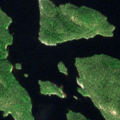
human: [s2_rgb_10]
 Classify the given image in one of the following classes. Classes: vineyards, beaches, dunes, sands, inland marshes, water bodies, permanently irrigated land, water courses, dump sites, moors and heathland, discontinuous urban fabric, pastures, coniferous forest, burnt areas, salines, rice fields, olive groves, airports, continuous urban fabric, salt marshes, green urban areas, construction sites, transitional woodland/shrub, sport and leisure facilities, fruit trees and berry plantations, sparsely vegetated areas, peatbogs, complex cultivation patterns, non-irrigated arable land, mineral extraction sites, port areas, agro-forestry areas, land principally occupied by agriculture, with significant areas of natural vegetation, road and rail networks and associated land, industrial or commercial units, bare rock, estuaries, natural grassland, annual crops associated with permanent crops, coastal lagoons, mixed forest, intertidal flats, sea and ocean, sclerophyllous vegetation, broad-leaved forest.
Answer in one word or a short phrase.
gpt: coniferous forest, water bodies